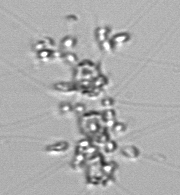
Label: Chaetoceros_didymus_TAG_external_flagellate